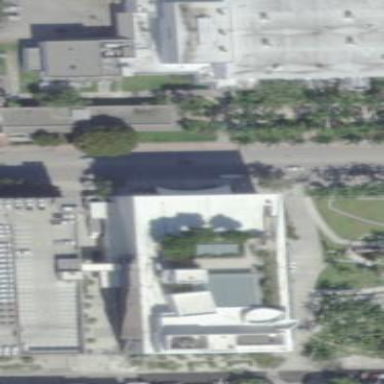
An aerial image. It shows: Concert hall building.